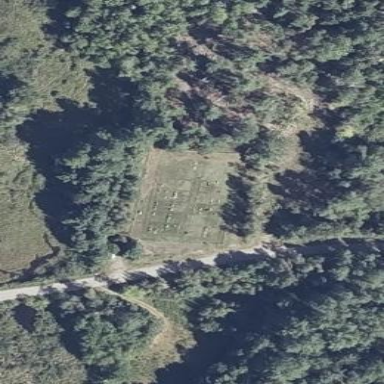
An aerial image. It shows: Cemetery.